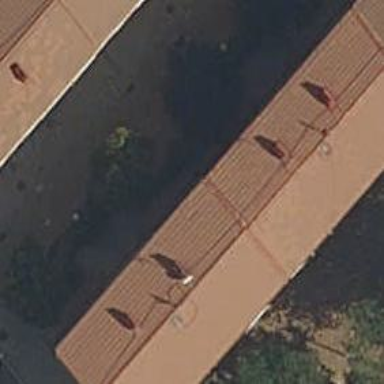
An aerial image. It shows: Hipped roof apartment building.